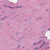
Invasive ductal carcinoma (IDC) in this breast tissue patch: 1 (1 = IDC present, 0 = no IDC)